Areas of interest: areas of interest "HangFung Industry Building"
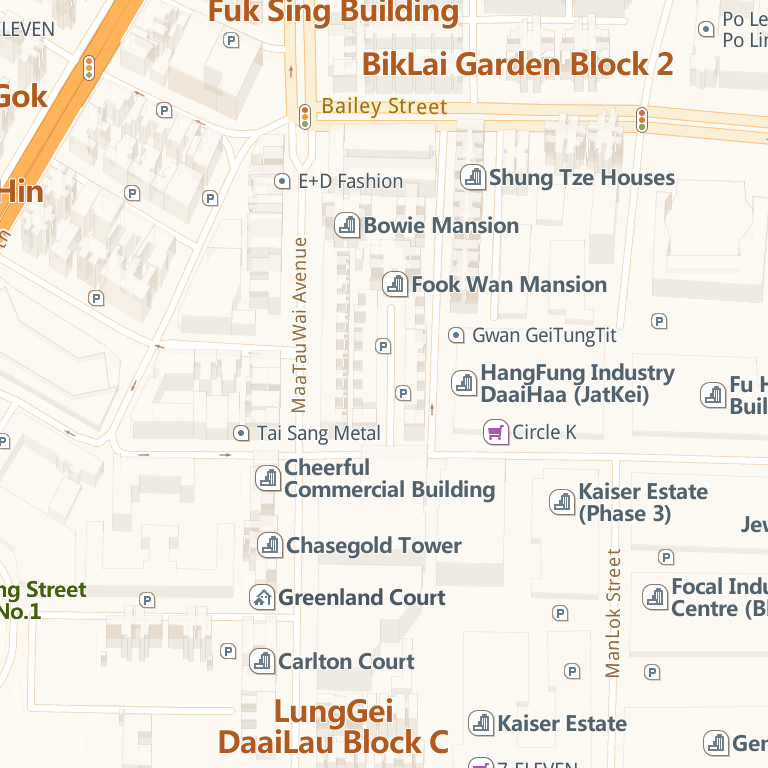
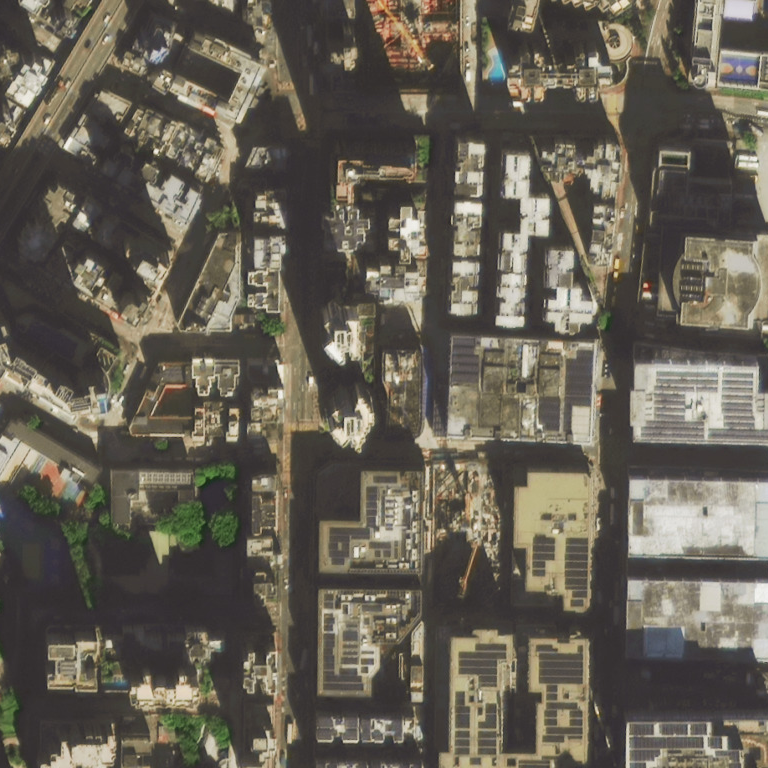